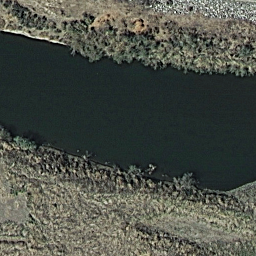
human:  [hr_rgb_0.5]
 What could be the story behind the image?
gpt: river